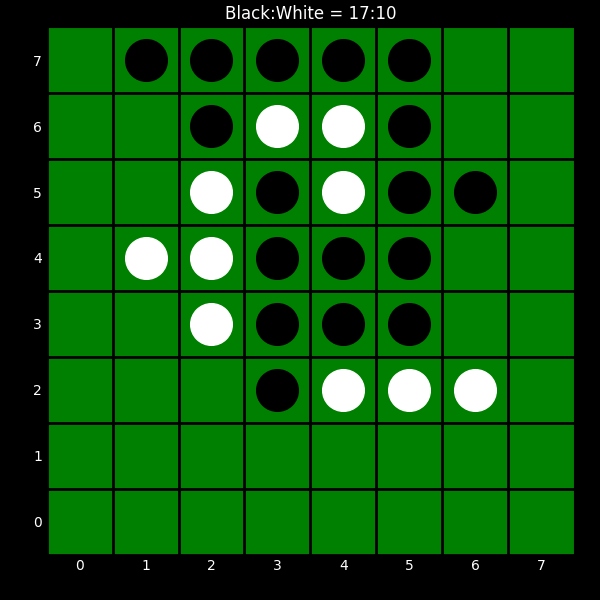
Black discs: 17
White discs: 10